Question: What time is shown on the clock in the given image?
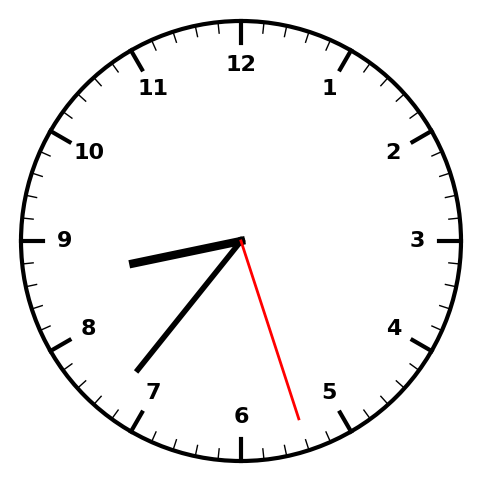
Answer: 08:36:27